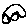
Label: car